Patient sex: M
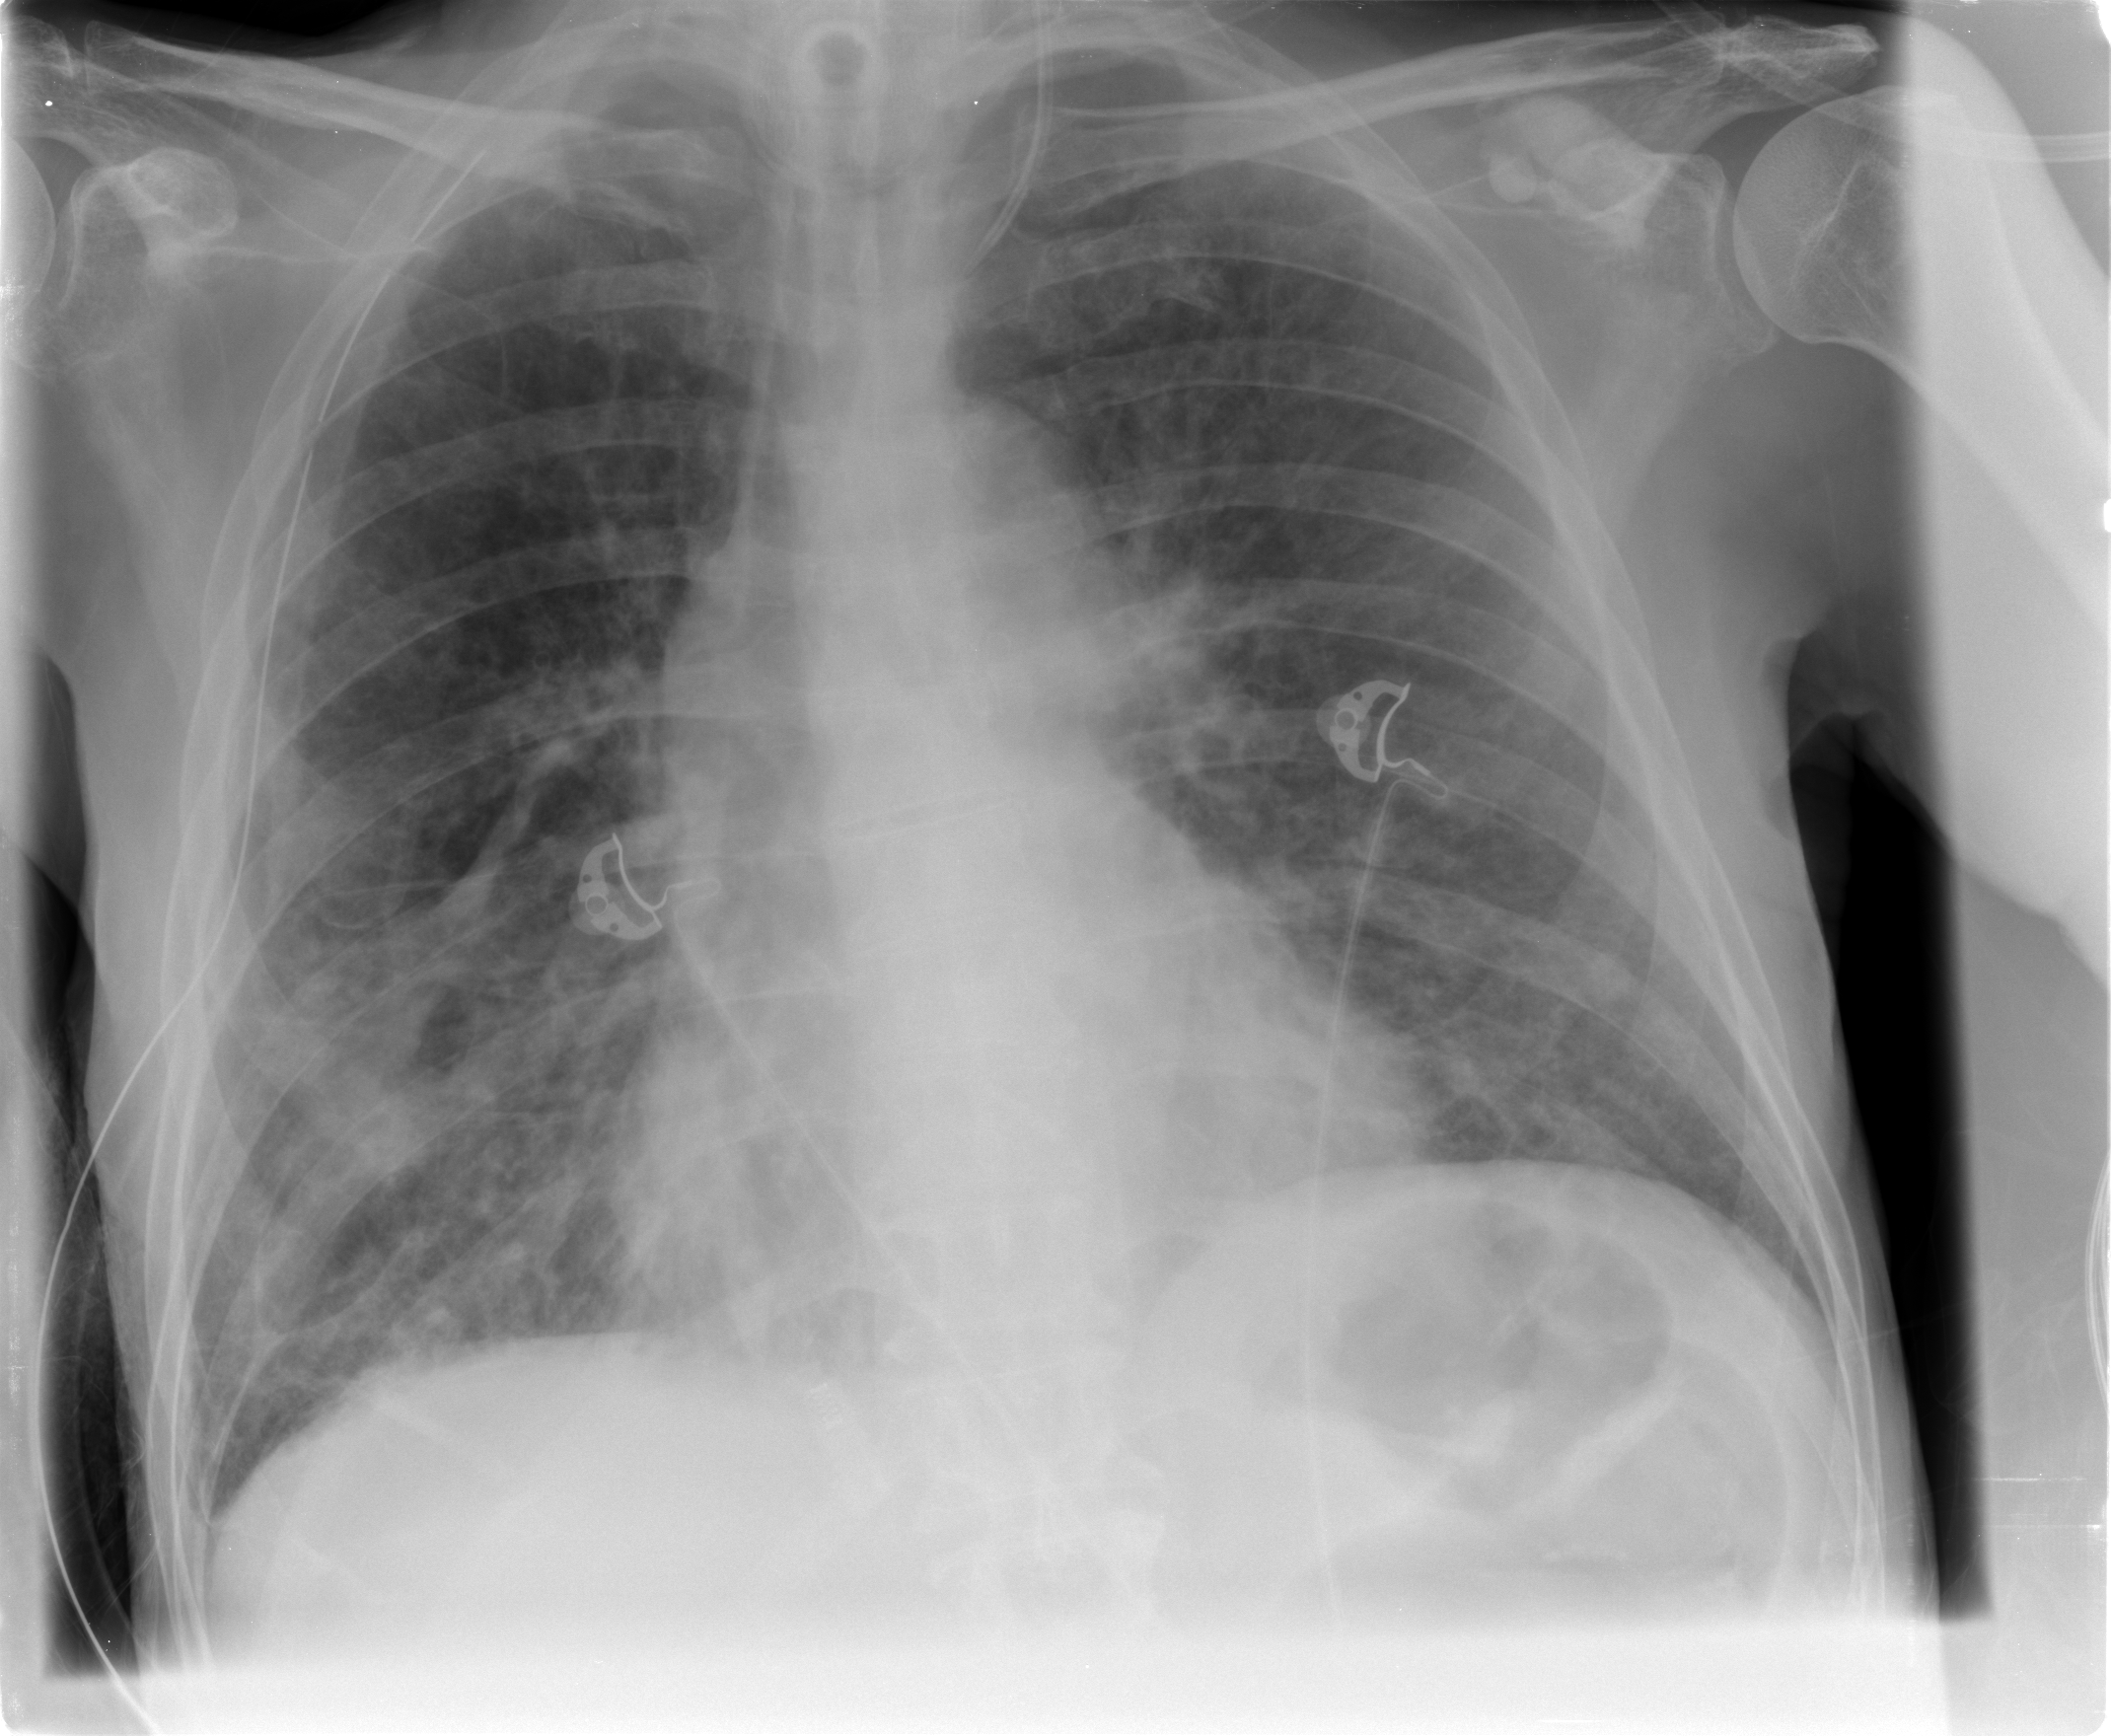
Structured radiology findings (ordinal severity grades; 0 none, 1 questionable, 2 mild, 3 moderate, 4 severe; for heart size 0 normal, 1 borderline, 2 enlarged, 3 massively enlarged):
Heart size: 0
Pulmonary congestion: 2
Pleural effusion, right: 1
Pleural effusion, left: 0
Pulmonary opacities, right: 3
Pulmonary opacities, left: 1
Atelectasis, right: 3
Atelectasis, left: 2